Question: How can a plpython function return result set as a normal sql query resultset (not as text).
Here is function definition -
'''
DROP FUNCTION IF EXISTS demo_report();
CREATE OR REPLACE FUNCTION demo_report()
RETURNS SETOF <what-type>
AS $$
rv = plpy.execute("SELECT * FROM test")
return rv
$$ LANGUAGE plpython3u;
'''
When I execute it should return the resultset to client rather than text.Right now I am getting this as text -

I am using Postgres 9.2 with plpython3u on Windows.
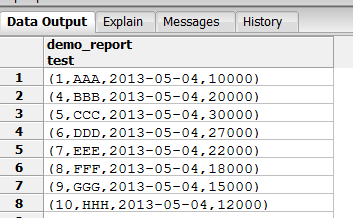
Answer: I found the way to get desired result -
For Table :
'''
CREATE TABLE public.test
(
id serial NOT NULL,
name varchar(200) NOT NULL CHECK (name <> ''),
salary int,
created date,
CONSTRAINT id PRIMARY KEY (id),
)
WITH (
OIDS = FALSE,
autovacuum_enabled = true
);
'''
My Plpython3u function is -
'''
CREATE OR REPLACE FUNCTION demo_report()
RETURNS SETOF test
AS $$
resp = []
rv = plpy.execute("SELECT * FROM test")
for i in rv:
resp.append(i)
return resp
$$ LANGUAGE 'plpython3u' VOLATILE;
'''
And I query it like -
'''
select * from demo_report();
'''
Now I am getting the desired response -

Its been quite nice journey with plpython till now. Enjoying it.